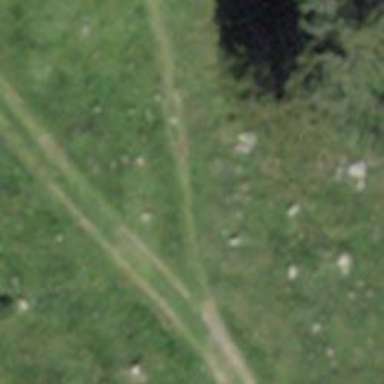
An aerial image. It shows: Track with pebblestone surface. The track is of grade4 tracktype.